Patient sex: M
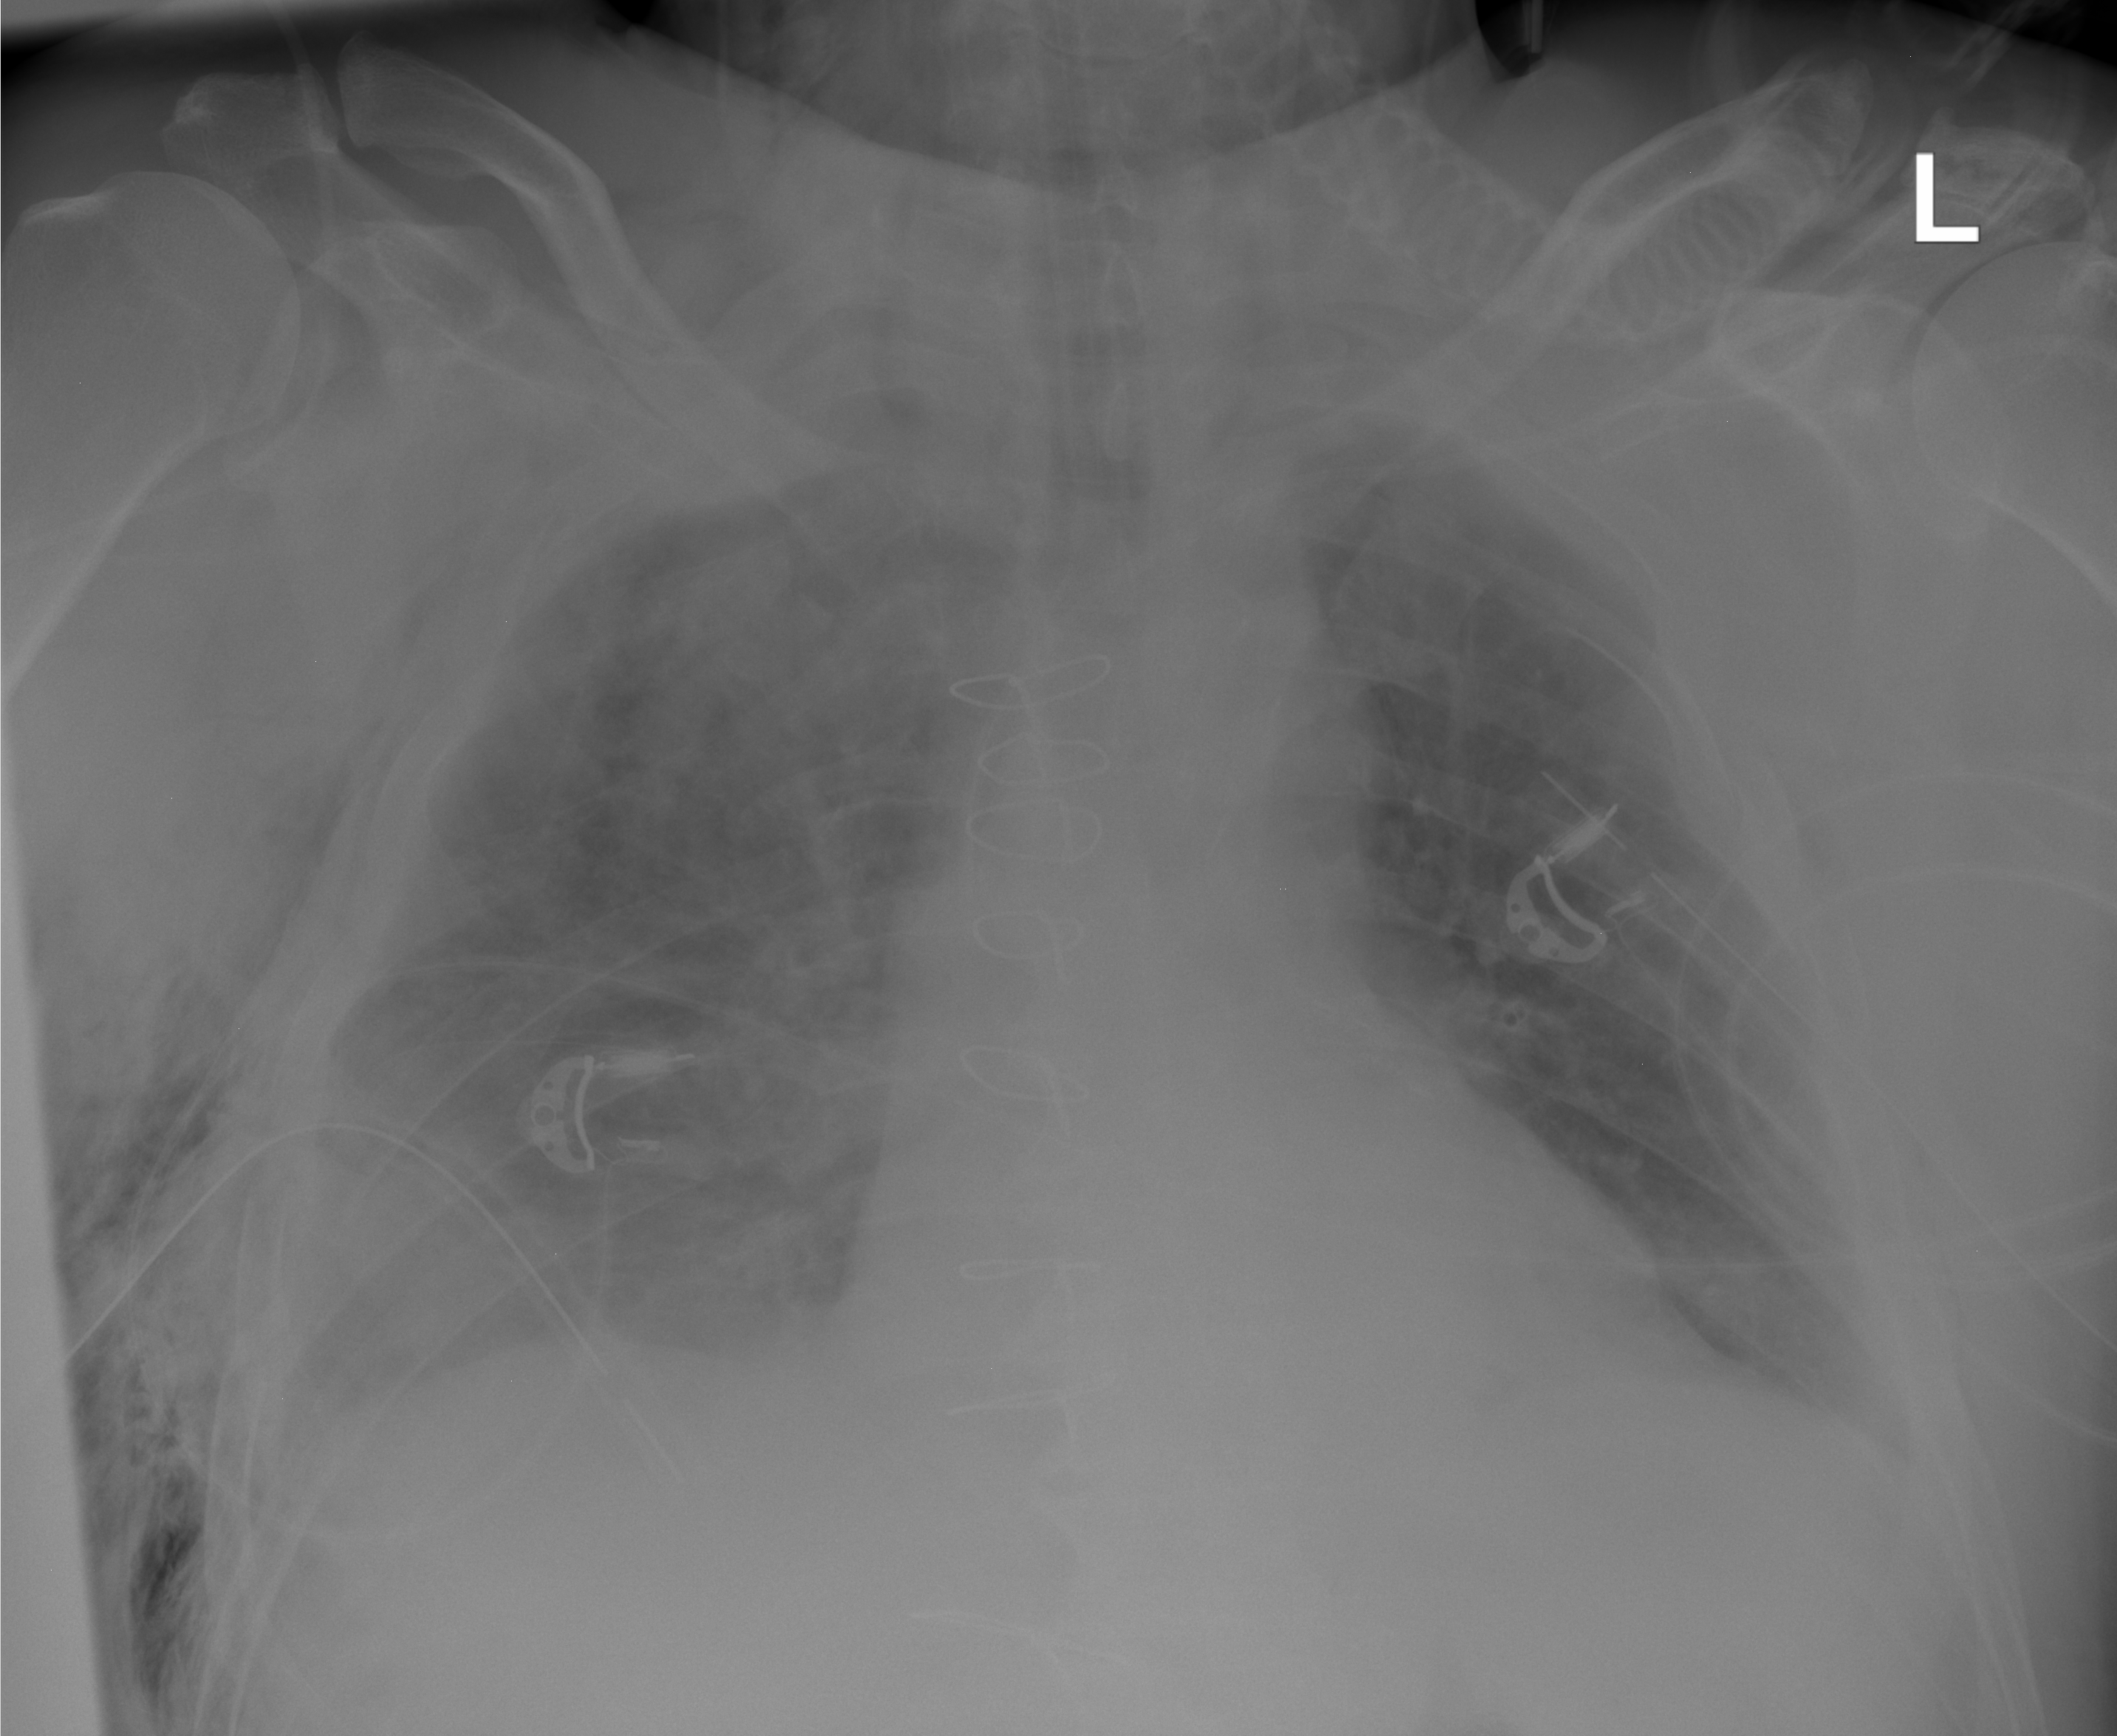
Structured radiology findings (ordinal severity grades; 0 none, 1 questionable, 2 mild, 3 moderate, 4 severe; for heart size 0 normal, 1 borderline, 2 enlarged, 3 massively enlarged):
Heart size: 0
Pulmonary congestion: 0
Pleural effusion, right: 2
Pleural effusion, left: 2
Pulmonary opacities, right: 0
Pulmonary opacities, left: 0
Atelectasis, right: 2
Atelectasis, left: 2